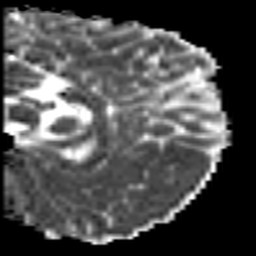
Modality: MD
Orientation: sagittal
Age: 22
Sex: male
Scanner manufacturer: siemens
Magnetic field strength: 3 T
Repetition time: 7 s
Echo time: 0.0926 s